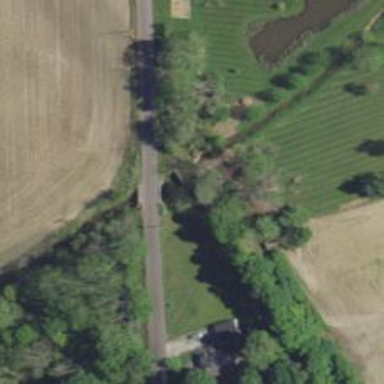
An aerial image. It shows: Abandoned railway bridge.